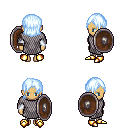
a pixel art fantasy rpg character, female body template, human, tanned skin, chain mail, white pants, white cyan long bangs hairstyle, white cloth bracers, gold boots, shield, four views (front, back, left, right), 2x2 character sprite sheet, small pixel art, hard edges, no anti-aliasing